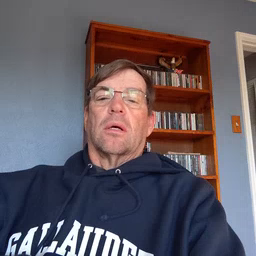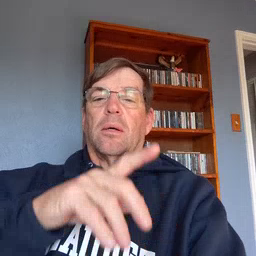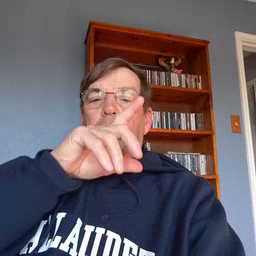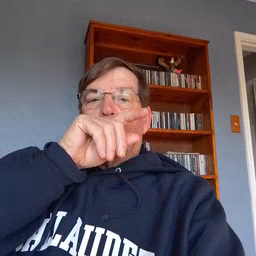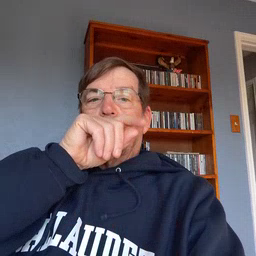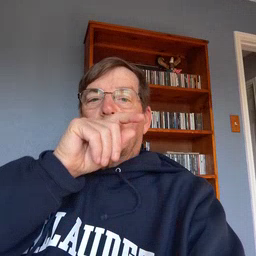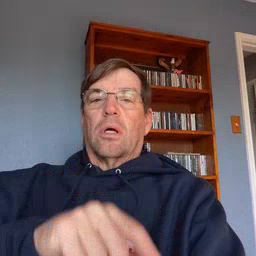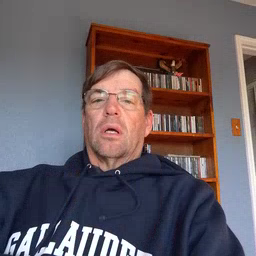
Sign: bird